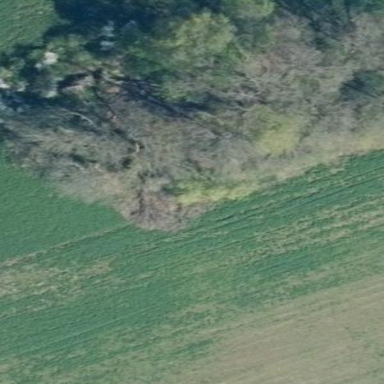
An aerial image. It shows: Woodland consisting of broadleaved trees.